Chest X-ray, AP view. Patient: 61 years old, sex F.
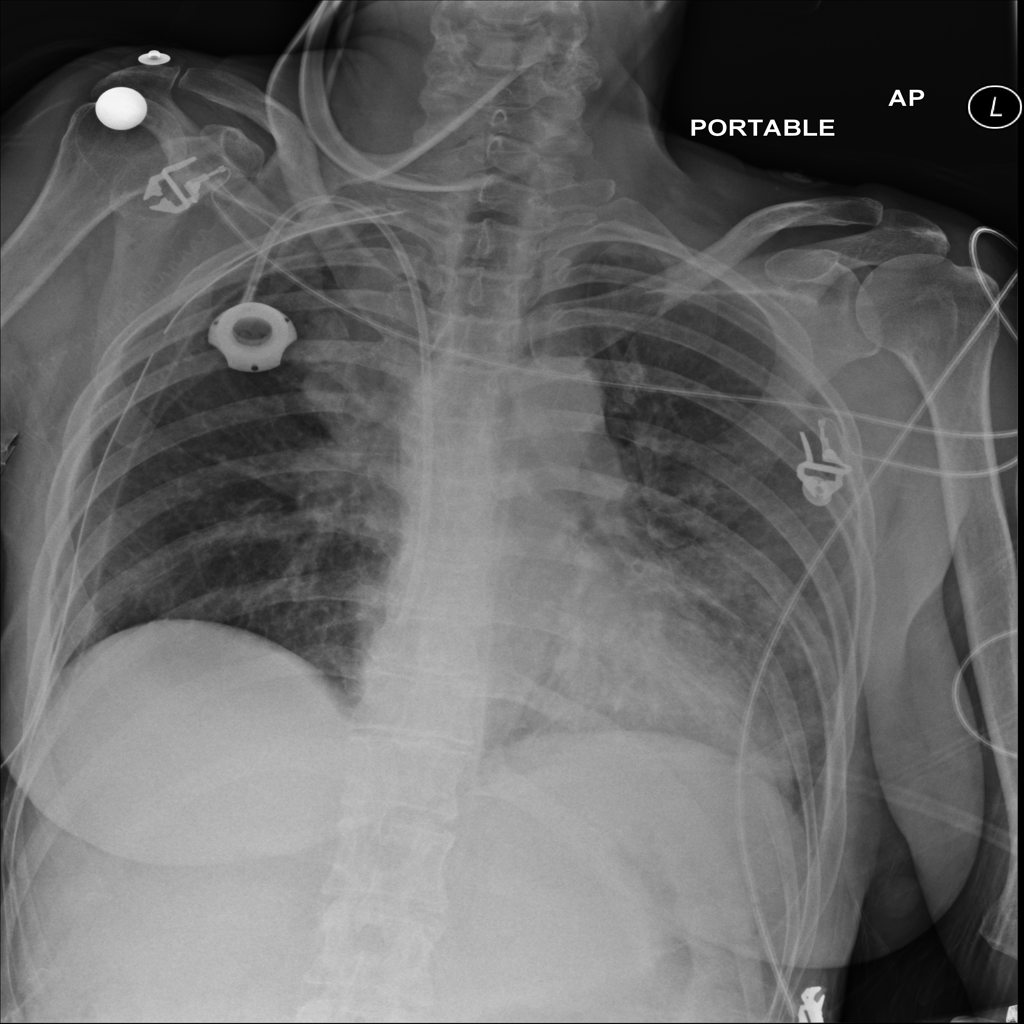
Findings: Infiltration